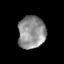
Tissue: prostate
Cell type: T cells
Senescence score: 0.3012
Nuclear area (px): 877
Mean DAPI intensity: 143.194